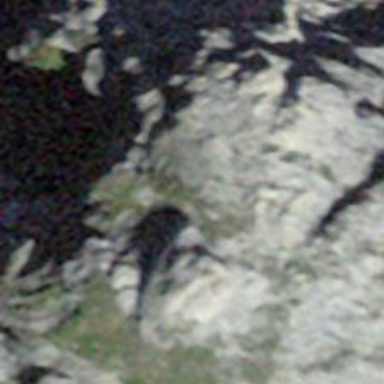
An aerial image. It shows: Natural cliff.